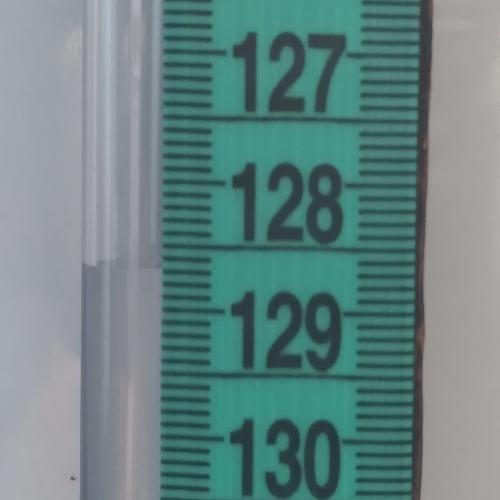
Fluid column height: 128.7 cm